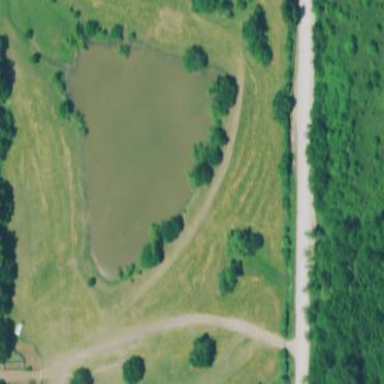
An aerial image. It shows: Serene pond surrounded by nature.